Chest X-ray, PA view. Patient: 28 years old, sex M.
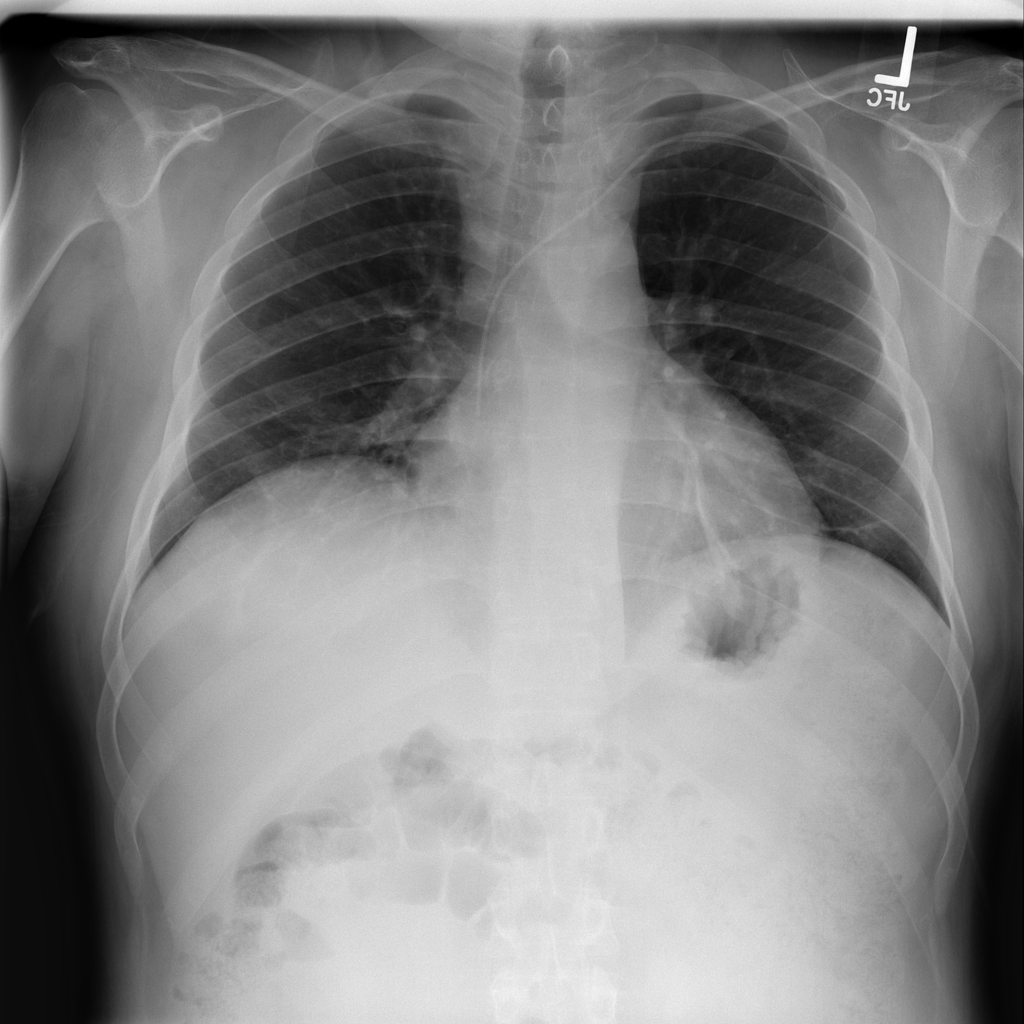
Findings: Atelectasis